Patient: sex M, age 30
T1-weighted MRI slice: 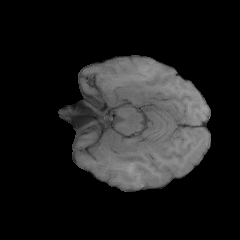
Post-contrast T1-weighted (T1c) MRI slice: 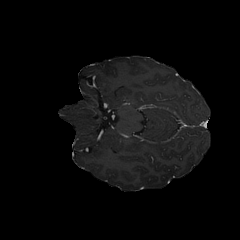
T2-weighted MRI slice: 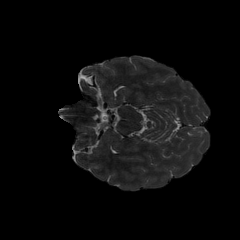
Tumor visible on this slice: no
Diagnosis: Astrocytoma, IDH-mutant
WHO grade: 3